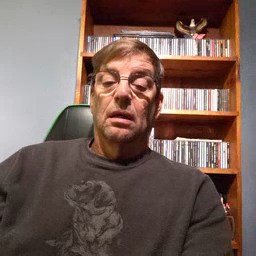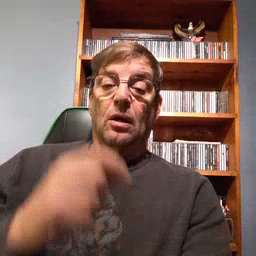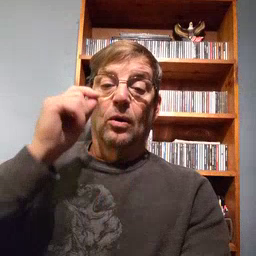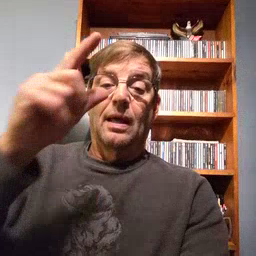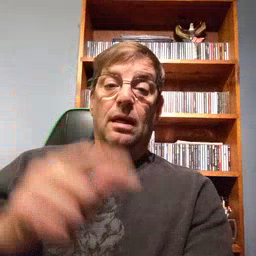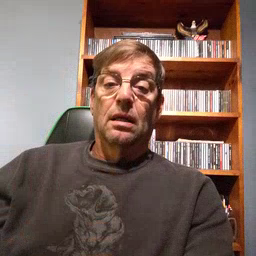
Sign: awake